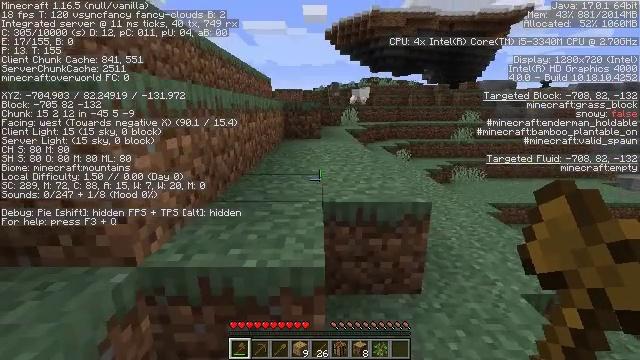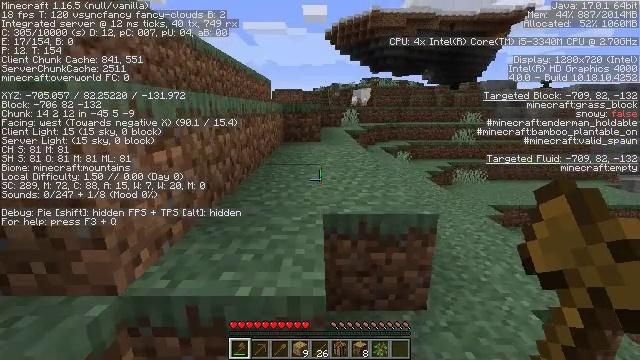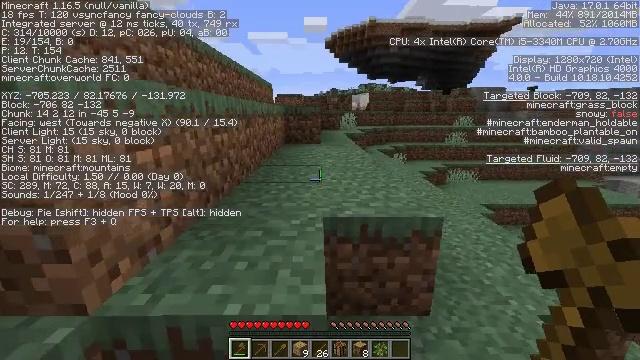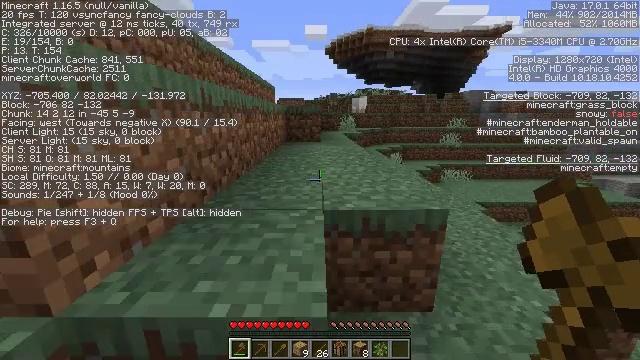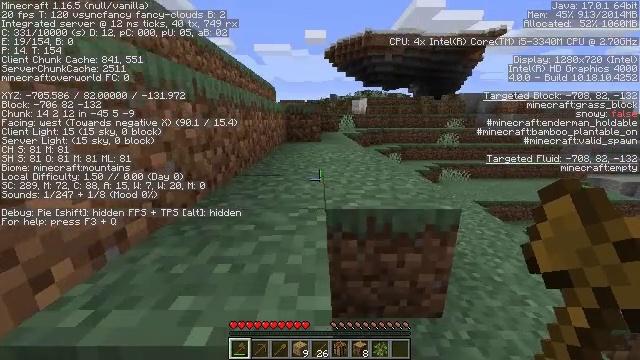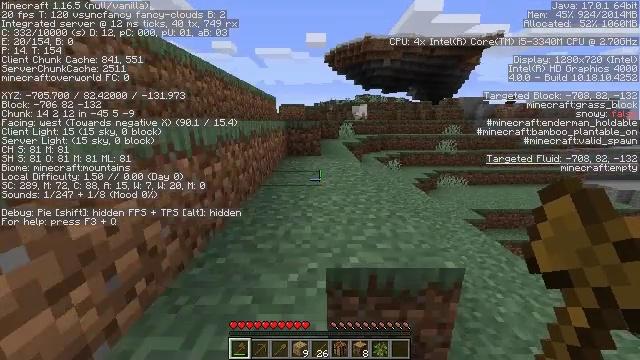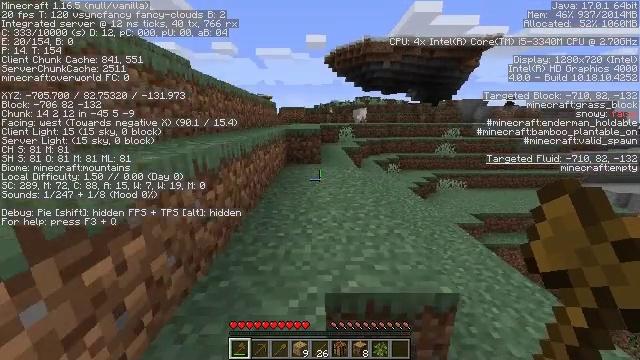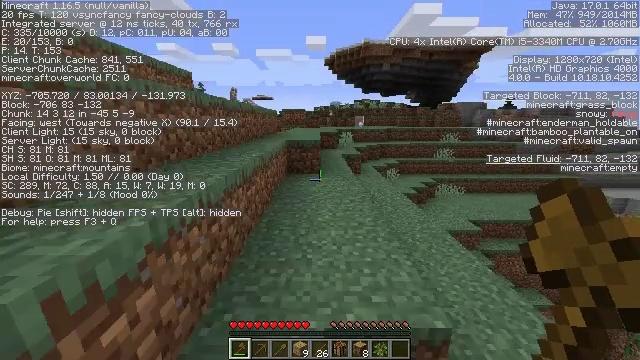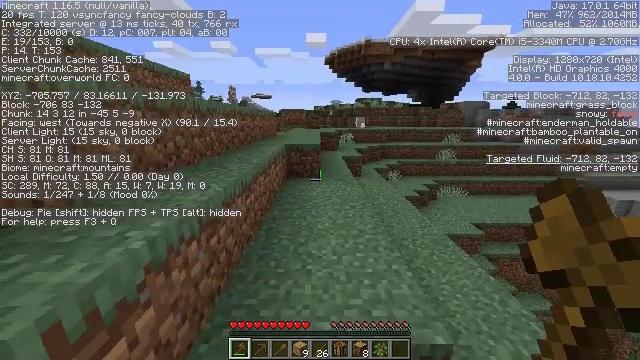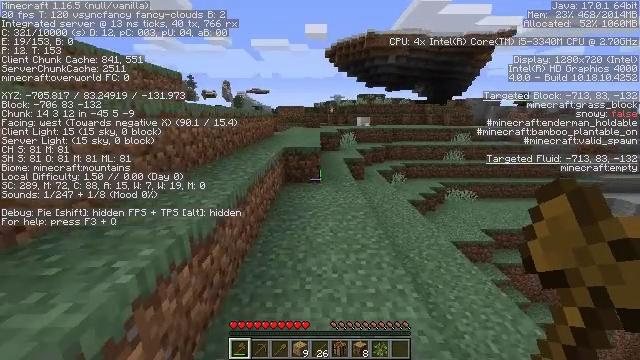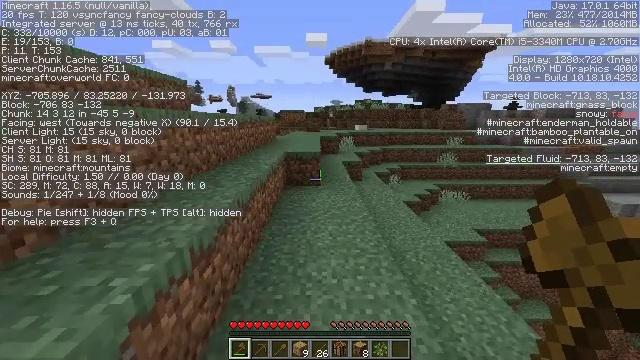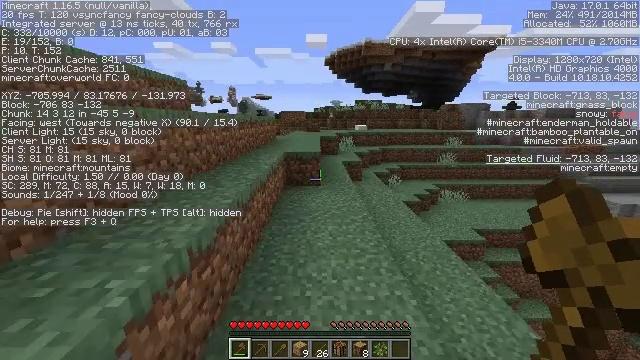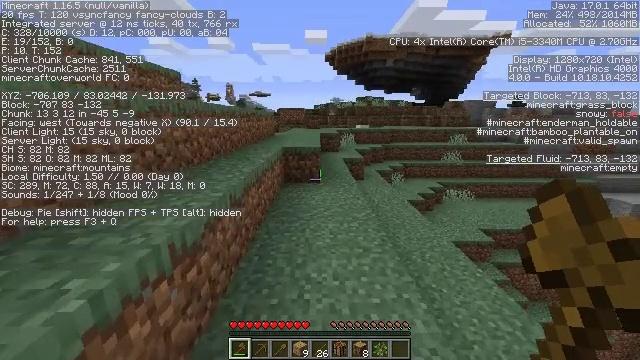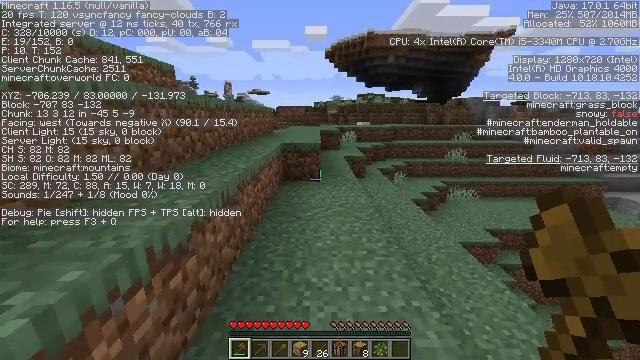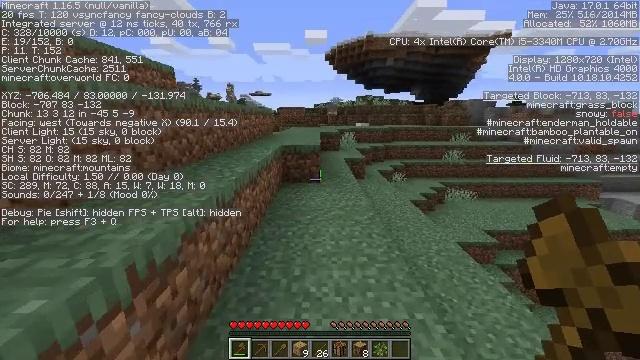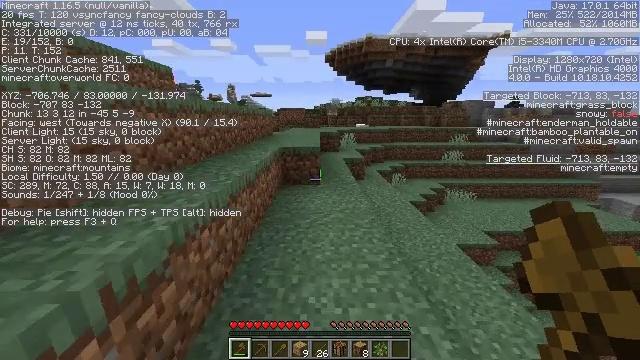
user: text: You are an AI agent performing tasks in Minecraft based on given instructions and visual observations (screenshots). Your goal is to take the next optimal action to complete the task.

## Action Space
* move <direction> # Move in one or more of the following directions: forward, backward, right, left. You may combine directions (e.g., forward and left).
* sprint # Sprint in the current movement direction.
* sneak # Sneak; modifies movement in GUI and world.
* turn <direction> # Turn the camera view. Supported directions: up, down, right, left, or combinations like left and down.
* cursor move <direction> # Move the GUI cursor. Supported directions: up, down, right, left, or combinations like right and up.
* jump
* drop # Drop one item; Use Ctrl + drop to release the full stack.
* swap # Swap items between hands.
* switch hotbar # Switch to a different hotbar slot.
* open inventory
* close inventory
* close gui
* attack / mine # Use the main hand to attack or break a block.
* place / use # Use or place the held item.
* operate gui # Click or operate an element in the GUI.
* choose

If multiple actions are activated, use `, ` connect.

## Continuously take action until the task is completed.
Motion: motion action
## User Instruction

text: Collect spruce leaves for landscaping.
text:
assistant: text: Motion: move forward, sprint
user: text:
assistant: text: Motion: move forward, sprint
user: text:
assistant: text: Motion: move forward, sprint
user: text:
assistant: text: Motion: move forward, sprint
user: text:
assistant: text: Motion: move forward, sprint, jump
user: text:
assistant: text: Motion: move forward, sprint, jump
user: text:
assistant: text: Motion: move forward, jump
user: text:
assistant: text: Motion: move forward, sprint, jump
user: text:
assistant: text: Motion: move forward, sprint, jump
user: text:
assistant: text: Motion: move forward, sprint
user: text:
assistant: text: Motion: move forward, sprint
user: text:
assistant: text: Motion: move forward, sprint
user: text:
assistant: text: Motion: move forward, sprint
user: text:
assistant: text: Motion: move forward, sprint
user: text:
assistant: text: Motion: move forward, sprint
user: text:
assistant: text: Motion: move forward, sprint
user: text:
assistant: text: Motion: move forward, sprint
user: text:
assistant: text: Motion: move forward, sprint, turn down
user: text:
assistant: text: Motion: move forward, sprint, turn down
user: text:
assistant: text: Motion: move forward, sprint
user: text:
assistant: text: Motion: move forward, sprint
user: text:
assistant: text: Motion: move forward, sprint, turn down
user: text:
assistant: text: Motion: move forward, sprint
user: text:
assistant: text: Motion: move forward, sprint
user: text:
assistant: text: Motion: move forward, sprint
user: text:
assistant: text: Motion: move forward, sprint
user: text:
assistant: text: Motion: move forward, sprint
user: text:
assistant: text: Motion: move forward, sprint
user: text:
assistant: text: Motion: move forward, sprint
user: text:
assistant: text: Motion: move forward, sprint